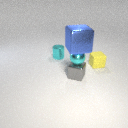
small cyan metal sphere below large blue metal cube